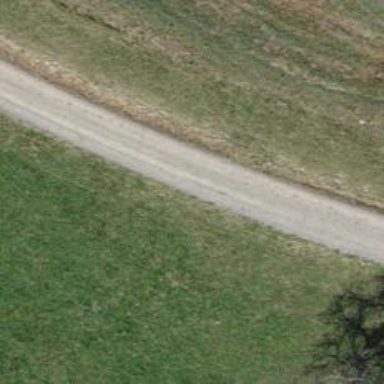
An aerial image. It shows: Compacted grade2 track for agricultural vehicles.